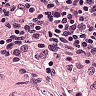
Metastatic tissue present: no